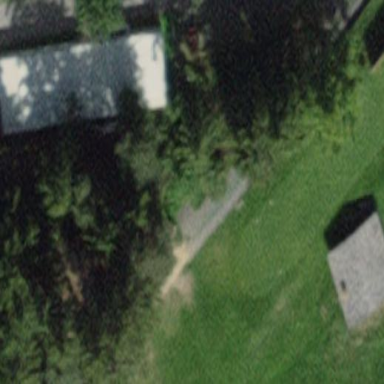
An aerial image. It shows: Golf tee on grassy land.